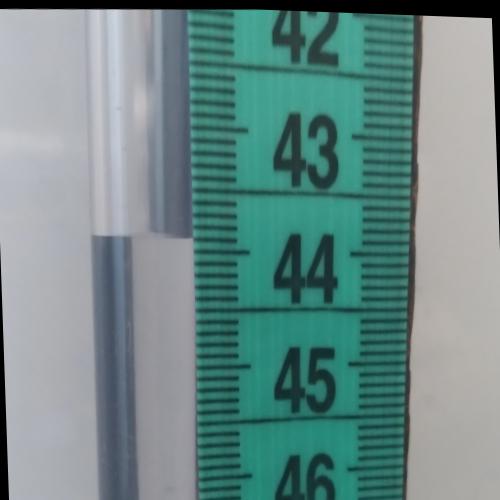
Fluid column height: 43.9 cm